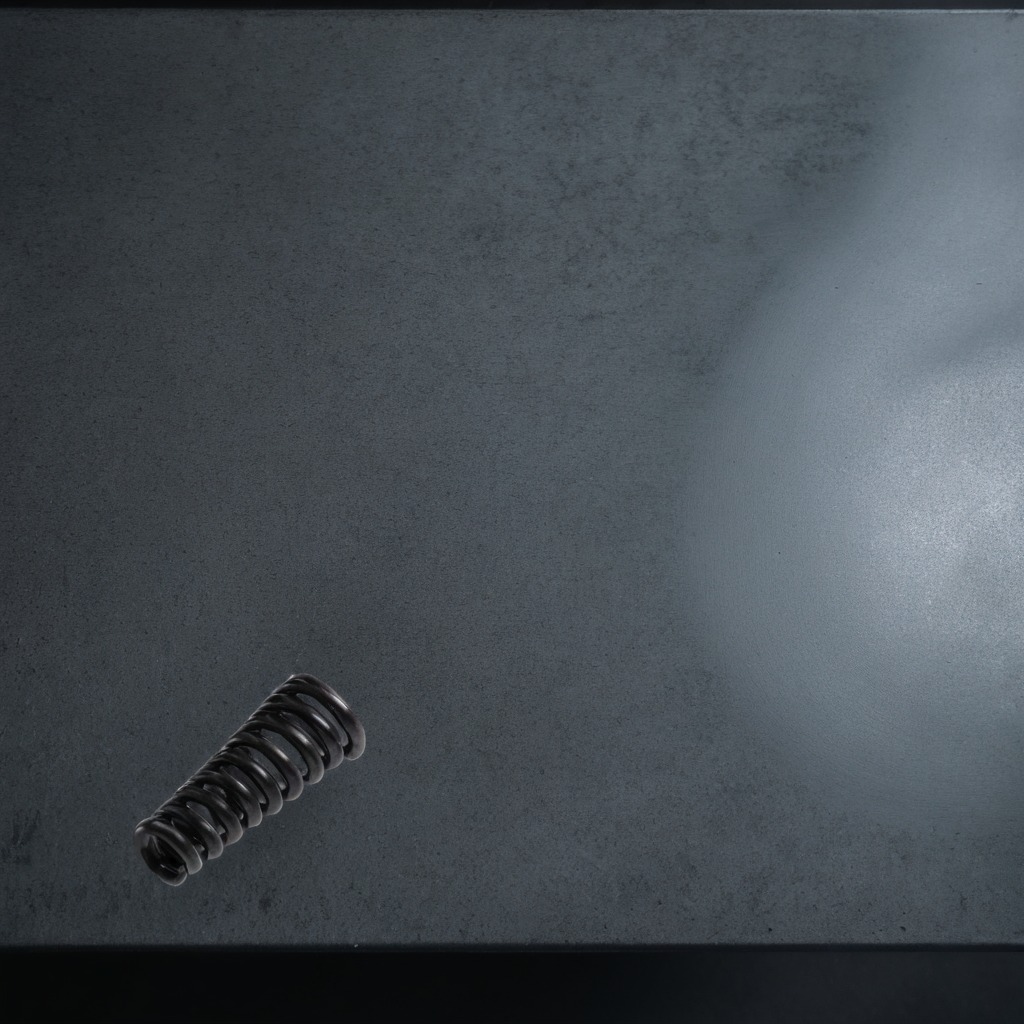
A coiled metal spring lies on a clean granite table inside a workshop at night.